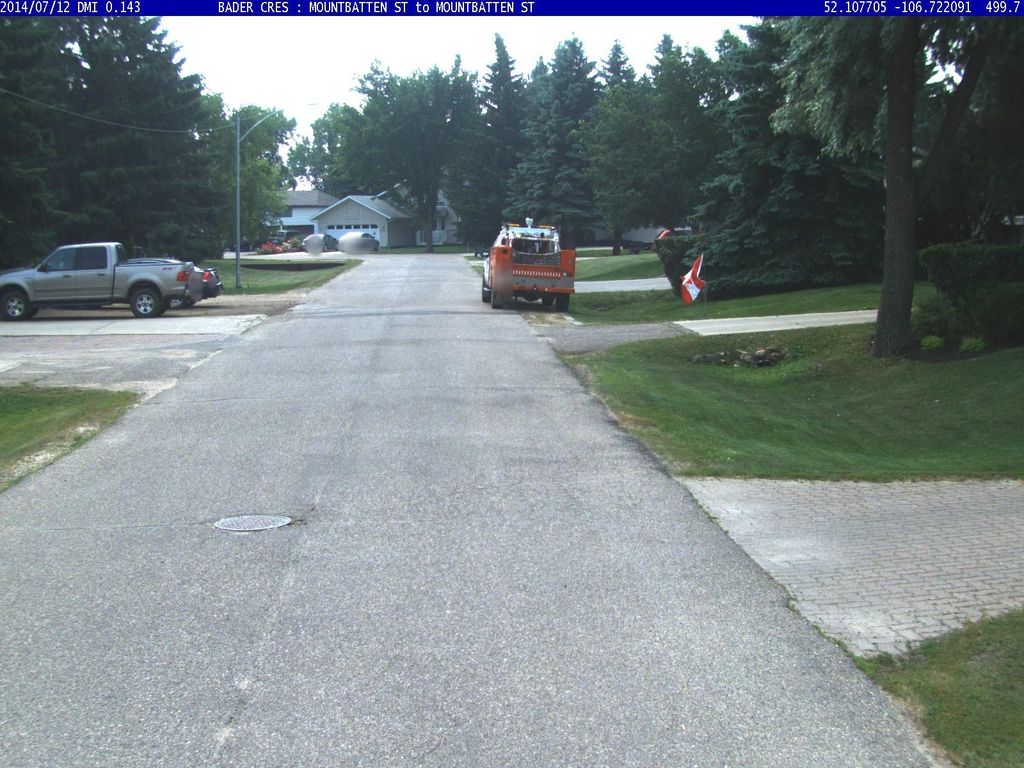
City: saskatoon